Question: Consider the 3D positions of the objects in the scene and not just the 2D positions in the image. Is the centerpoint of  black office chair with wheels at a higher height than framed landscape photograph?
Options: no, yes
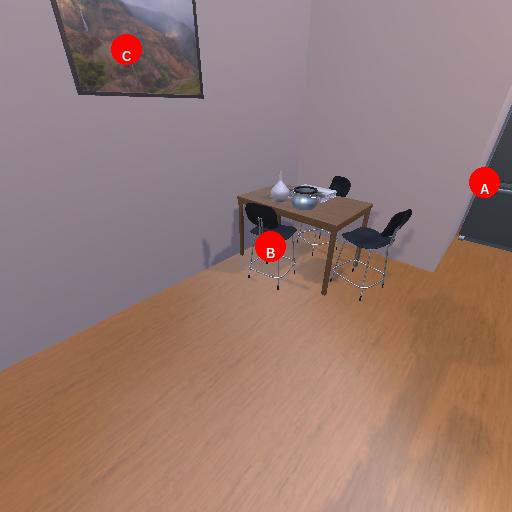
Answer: no